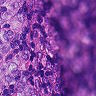
Metastatic tissue present: yes